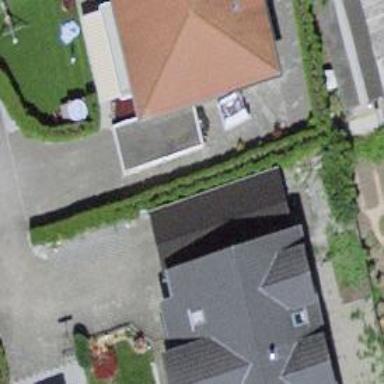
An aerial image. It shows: View of roof of building.